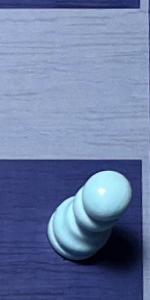
Label: Pawn_White